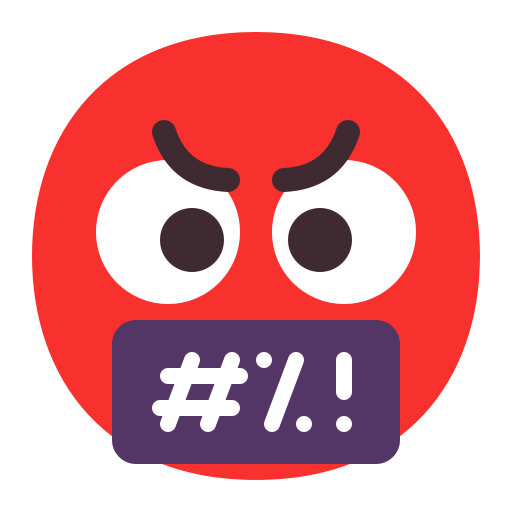
face with symbols on mouth flat